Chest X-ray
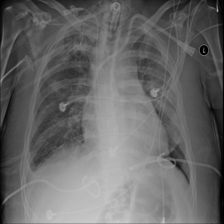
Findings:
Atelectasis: negative
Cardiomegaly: negative
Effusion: positive
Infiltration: positive
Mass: negative
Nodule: negative
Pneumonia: negative
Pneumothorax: positive
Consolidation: negative
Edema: negative
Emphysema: negative
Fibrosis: negative
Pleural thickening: negative
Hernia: negative